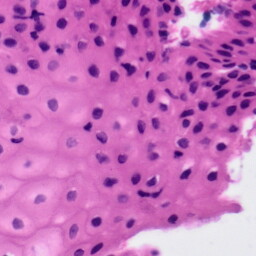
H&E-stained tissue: Tonsil